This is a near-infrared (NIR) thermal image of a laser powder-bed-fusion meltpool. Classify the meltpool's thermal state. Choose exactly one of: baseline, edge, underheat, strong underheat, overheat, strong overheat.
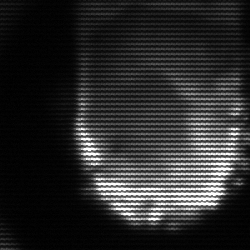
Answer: baseline